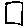
Label: square